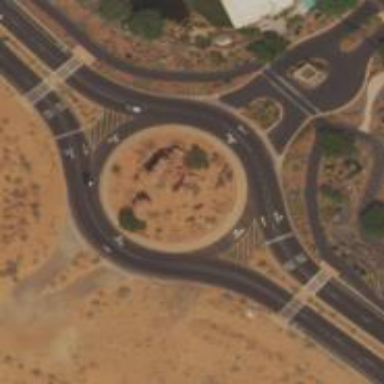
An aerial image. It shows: Roundabout at primary highway.